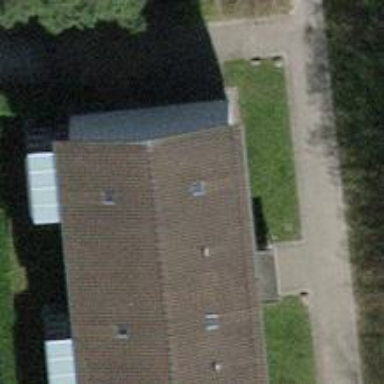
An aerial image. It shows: Building with tiled roof.